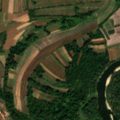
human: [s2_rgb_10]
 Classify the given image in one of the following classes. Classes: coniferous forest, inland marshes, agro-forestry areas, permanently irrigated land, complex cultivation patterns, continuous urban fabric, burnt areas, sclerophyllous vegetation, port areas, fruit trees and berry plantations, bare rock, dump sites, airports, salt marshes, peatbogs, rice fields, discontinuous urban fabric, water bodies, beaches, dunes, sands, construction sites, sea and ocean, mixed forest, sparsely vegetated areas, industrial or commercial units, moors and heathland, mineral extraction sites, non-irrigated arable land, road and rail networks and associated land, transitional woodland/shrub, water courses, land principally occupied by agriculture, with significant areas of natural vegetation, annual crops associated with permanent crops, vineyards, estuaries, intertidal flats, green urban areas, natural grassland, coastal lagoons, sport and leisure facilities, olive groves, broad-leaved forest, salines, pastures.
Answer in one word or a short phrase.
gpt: non-irrigated arable land, land principally occupied by agriculture, with significant areas of natural vegetation, broad-leaved forest, water courses